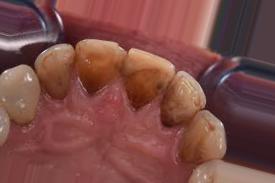
Condition: Tooth Discoloration